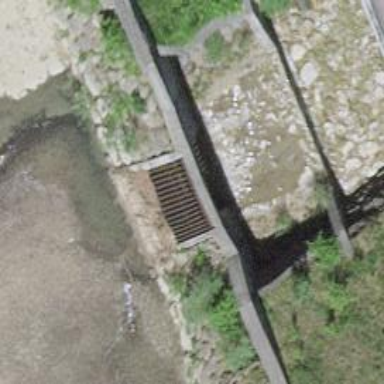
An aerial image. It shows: Retaining wall barrier along check dam waterway.